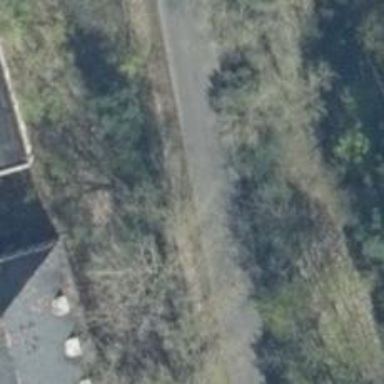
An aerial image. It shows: Smooth asphalt road in residential area.